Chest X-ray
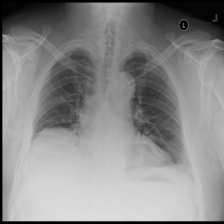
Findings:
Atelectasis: positive
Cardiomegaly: negative
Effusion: negative
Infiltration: negative
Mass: negative
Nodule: negative
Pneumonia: negative
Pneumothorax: negative
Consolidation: negative
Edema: negative
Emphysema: negative
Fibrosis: negative
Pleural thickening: negative
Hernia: negative